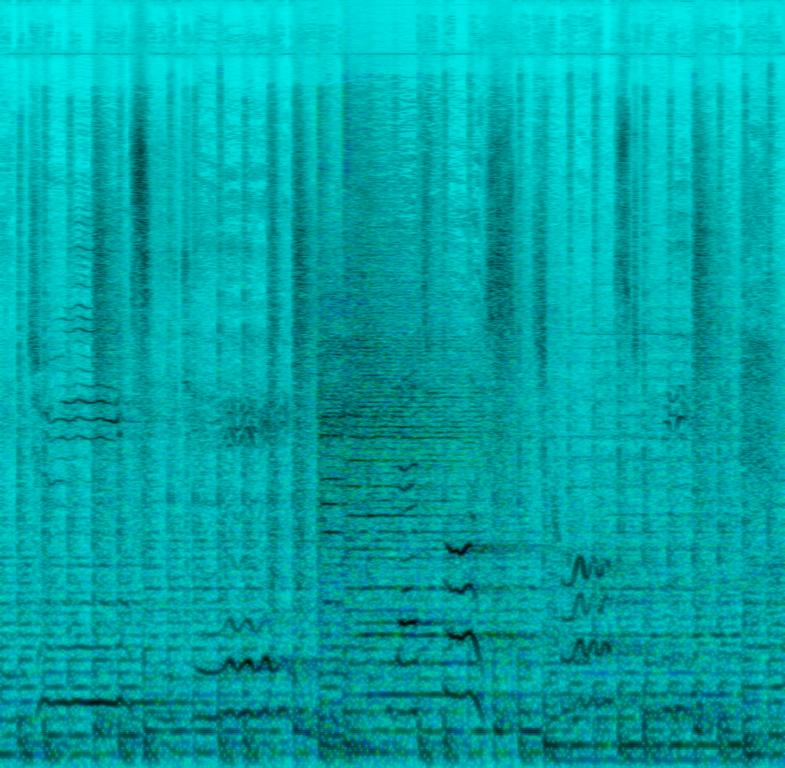
The low quality recording features a live performance of a pop song that consists of groovy synth bass, punchy snare, soft hi hats, heartbeat kick pattern, mellow sustained string melody and passionate female vocal singing over it. It sounds emotional, passionate and groovy thanks to that synth bass.